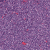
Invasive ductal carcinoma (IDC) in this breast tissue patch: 1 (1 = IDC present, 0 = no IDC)